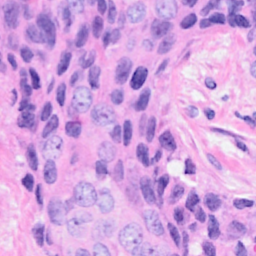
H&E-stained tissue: Breast